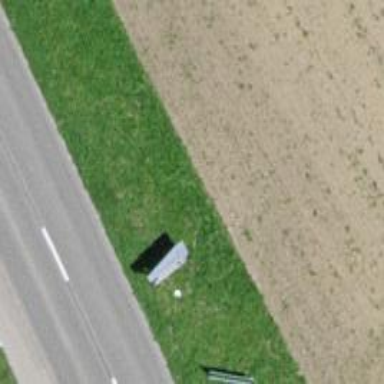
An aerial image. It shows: Billboard for advertisement.